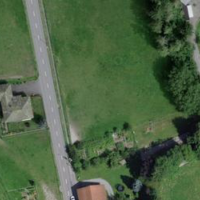
EUNIS habitat code: 52
Species observed at this site:
Euonymus europaeus